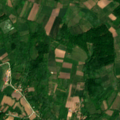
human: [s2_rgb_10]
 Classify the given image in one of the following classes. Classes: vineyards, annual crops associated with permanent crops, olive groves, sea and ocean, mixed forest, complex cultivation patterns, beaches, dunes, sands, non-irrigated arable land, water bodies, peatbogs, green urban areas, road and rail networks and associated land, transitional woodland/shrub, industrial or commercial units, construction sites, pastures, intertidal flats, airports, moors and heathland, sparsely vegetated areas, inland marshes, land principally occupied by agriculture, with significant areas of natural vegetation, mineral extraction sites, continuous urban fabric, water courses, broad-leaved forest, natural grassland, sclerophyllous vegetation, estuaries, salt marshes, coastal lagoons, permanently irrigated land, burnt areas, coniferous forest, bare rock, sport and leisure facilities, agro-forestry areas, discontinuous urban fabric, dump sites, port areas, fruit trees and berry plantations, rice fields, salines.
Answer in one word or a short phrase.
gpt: discontinuous urban fabric, complex cultivation patterns, land principally occupied by agriculture, with significant areas of natural vegetation, broad-leaved forest